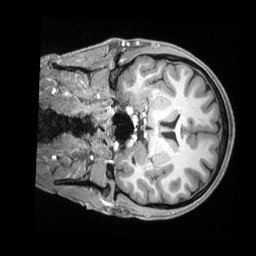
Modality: T1w
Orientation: coronal
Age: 24
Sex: male
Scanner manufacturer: siemens
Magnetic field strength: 3 T
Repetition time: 2.4 s
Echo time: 0.00226 s